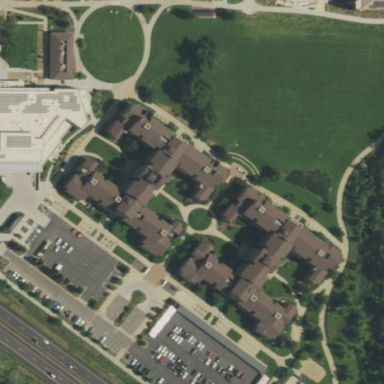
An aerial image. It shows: Image showing building with apartments.